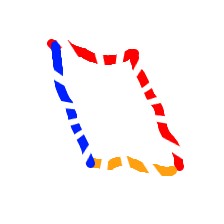
Shape: parallelogram